Question: I have two tables -
Table A : 1MM rows,
AsOfDate, Id, BId (foreign key to table B)
Table B : 50k rows,
Id, Flag, ValidFrom, ValidTo
Table A contains multiple records per day between 2011/01/01 and 2011/12/31 across 100 BId's.
Table B contains multiple non overlapping (between validfrom and validto) records for 100 Bids.
The task of the join will be to return the flag that was active for the BId on the given AsOfDate.
'''
select
a.AsOfDate, b.Flag
from
A a inner Join B b on
a.BId = b.BId and b.ValidFrom <= a.AsOfDate and b.ValidTo >= a.AsOfDate
where
a.AsOfDate >= 20110101 and a.AsOfDate <= 20111231
'''
This query takes ~70 seconds on a very high end server (+3Ghz) with 64Gb of memory.
I have indexes on every combination of field as I'm testing this - to no avail.
Indexes : a.AsOfDate, a.AsOfDate+a.bId, a.bid
Indexes : b.bid, b.bid+b.validfrom
Also tried the range queries suggested below (62seconds)
This same query on the free version of Sql Server running in a VM takes ~1 second to complete.
any ideas?
Postgres 9.2
Query Plan
'''
QUERY PLAN
---------------------------------------------------------------------------------------
Aggregate (cost=<PHONE>.83..<PHONE>.84 rows=1 width=0)
-> Hash Join (cost=1692.25..<PHONE>.36 rows=54903787 width=0)
Hash Cond: (a.bid = b.bid)
Join Filter: ((b.validfrom <= a.asofdate) AND (b.validto >= a.asofdate))
-> Seq Scan on "A" a (cost=0.00..37727.00 rows=986467 width=12)
Filter: ((asofdate > 20110101) AND (asofdate < 20111231))
-> Hash (cost=821.00..821.00 rows=50100 width=12)
-> Seq Scan on "B" b (cost=0.00..821.00 rows=50100 width=12)
'''
see <URL> for the analyze output

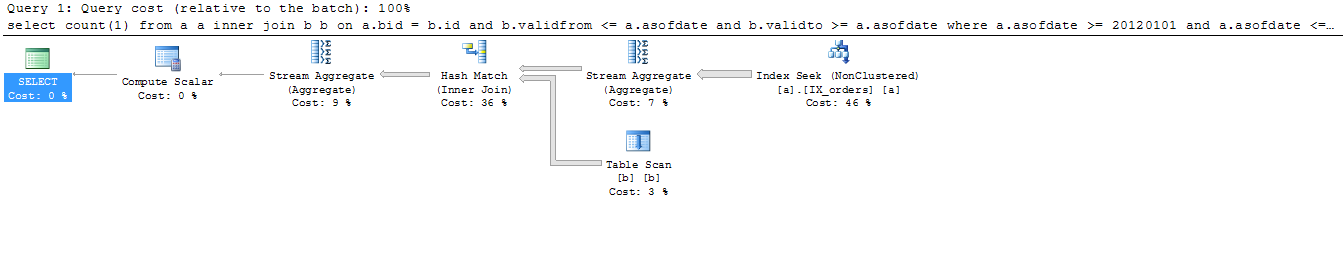
Answer: The issues was with the indexes - for some reason unclear to me, the indexes on the tables were not being referenced correctly by the query analyzer - i removed them all, added them back (exactly the same - via script) and the query now takes ~303ms.
thanks for all the help on this very frustrating problem.